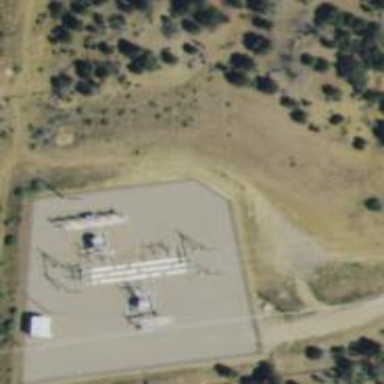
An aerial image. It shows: Industrial area with fenced power substation.